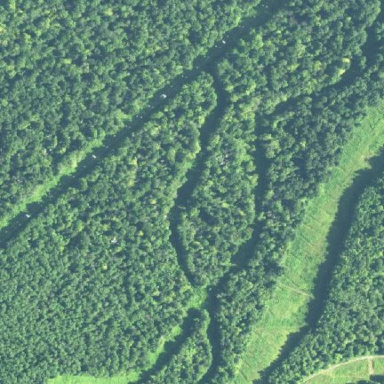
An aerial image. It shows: Woodland area covered with trees.